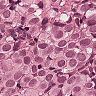
Metastatic tissue present: yes